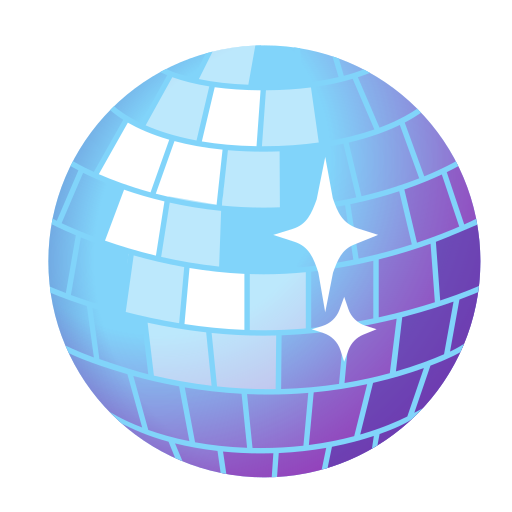
Emoji: 🪩